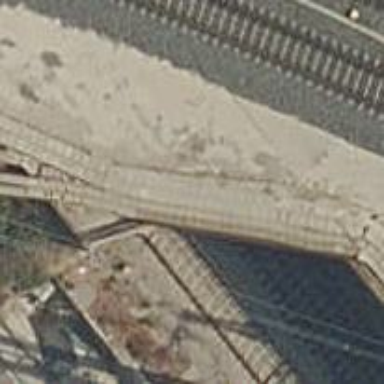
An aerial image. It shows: Railway tunnel with electrified contact lines.